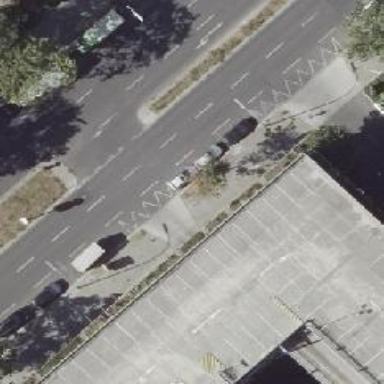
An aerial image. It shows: Secondary road with asphalt surface. There is parallel on-street parking on the right lane.